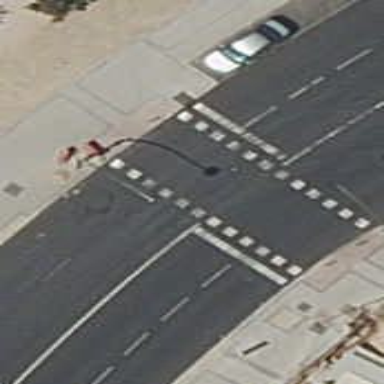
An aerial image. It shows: Asphalt footway with marked crossing.